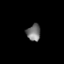
Tissue: prostate
Cell type: B cells
Senescence score: 0.7015
Nuclear area (px): 230
Mean DAPI intensity: 115.422